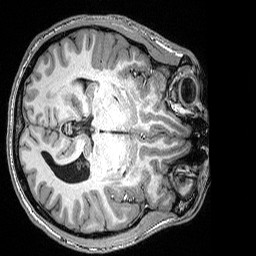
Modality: T1w
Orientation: axial